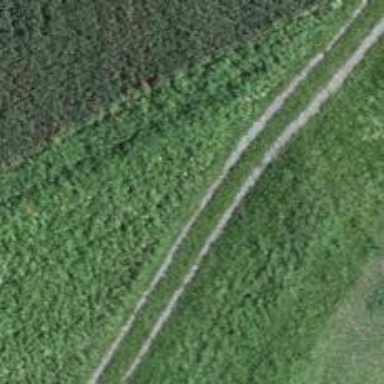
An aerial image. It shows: Grass track with grade5 track type.